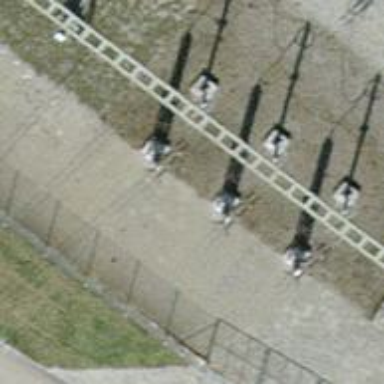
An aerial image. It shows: Insulator used in power equipment.